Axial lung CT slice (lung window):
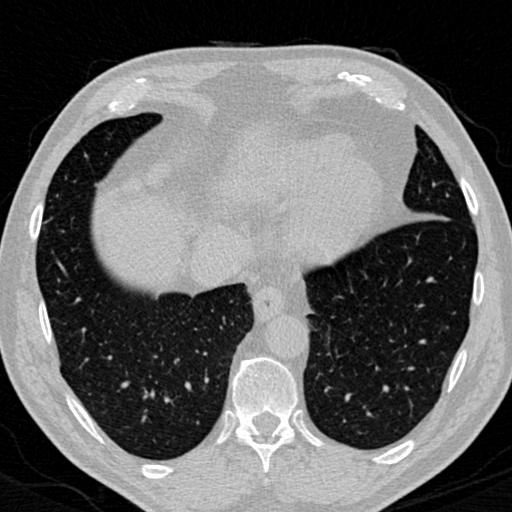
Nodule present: no